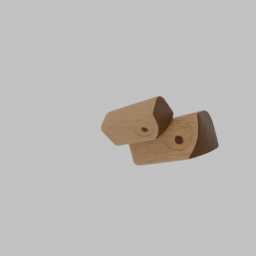
Label: decoration